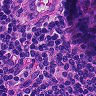
Metastatic tissue present: no